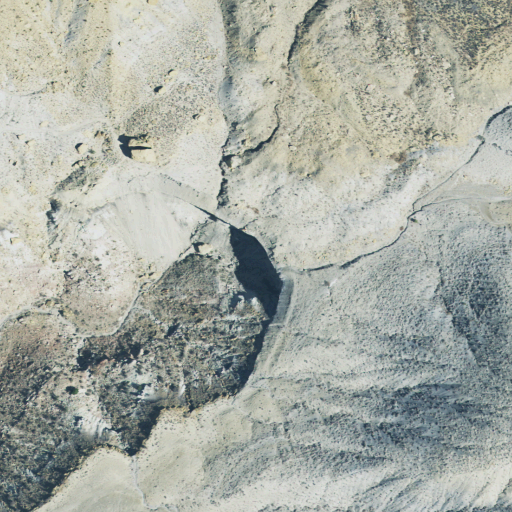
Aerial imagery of valley in Utah named Steer Canyon containing only shrub